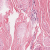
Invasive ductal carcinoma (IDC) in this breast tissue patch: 0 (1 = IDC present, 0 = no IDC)